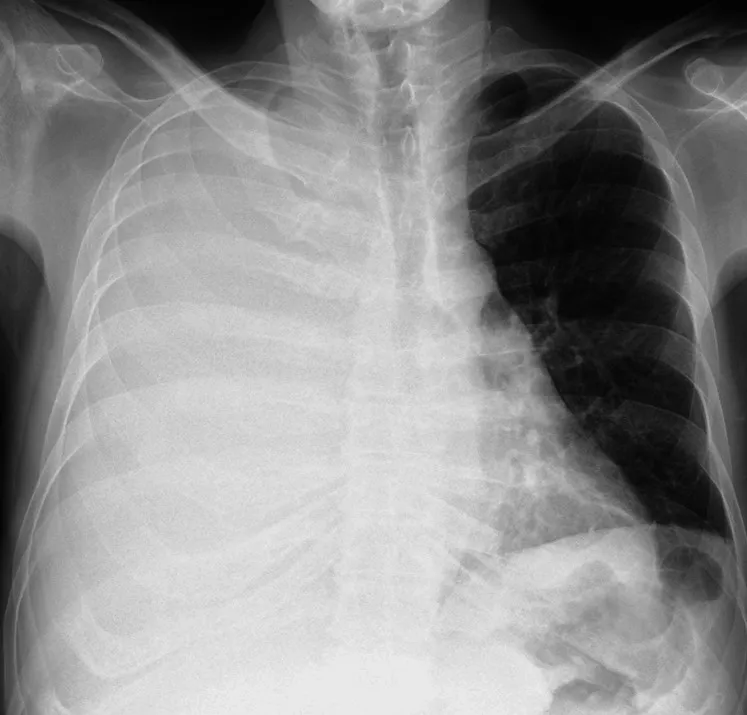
Chest radiography of the first patient revealing a large-volume right pleural effusion upon ICU admission.
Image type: radiology (x_ray)